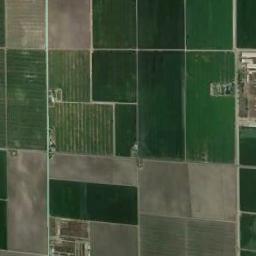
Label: rectangular_farmland